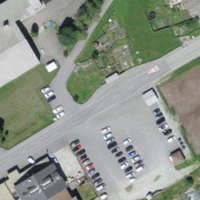
EUNIS habitat code: 54
Species observed at this site:
Milvus milvus
Medicago sativa
Corvus corone